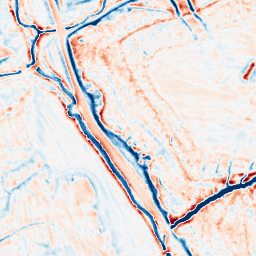
Category: edge_preserving
Decomposition family: bilateral
Decomposition parameters: d: 15
sigma_color: 25
sigma_space: 25
Upsampling method: regularized
Upsampling parameters: scale: 2
lambda_reg: 0.001
Upsampling scale: 2